Field crop: maize
Growth stage: 2
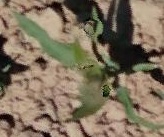
Species: maize